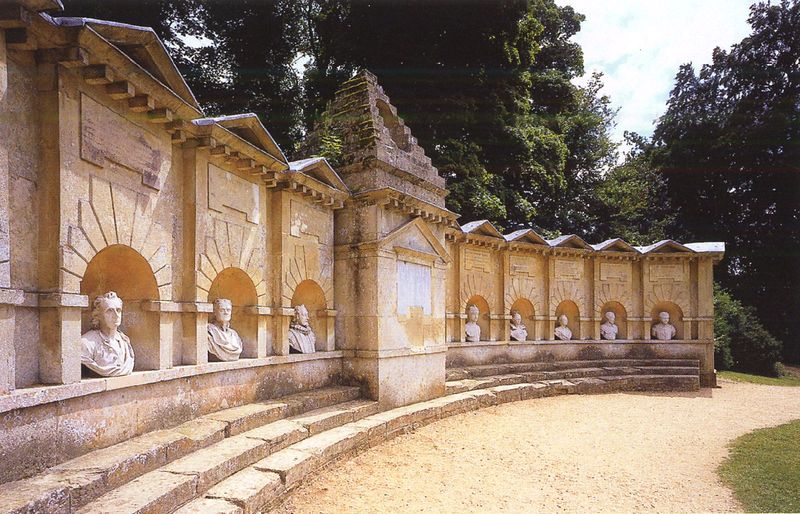
Titel: Tempel of British Worthies im Landschaftspark Stowe, Buckinghamshire
Künstler: William Kent
Standort: Stowe (EU - GB - Buckinghamshire)
Schlagwörter: baum, blätter, himmel, kopf, schatten, wolken, bäume, gelb, grün, köpfe, licht, marmor, männer, gras, park, rasen, weg, wiese, wolke, alt, stein, steine, porträt, sonne, turm, garten, giebel, mauer, treppe, büste, stuck, stufen, galerie, foto, fotografie, bögen, nische, denkmal, torso, beschriftung, friedhof, rom, halbkreis, skulpturen, statuen, grab, gedenken, büsten, pyramide, mausoleum, nischen, buchten, gedenkstätte, treooe, wwe